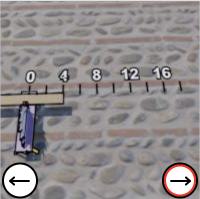
Task: length
Answer: 4
First scale value: 4.0